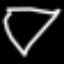
Label: diamond